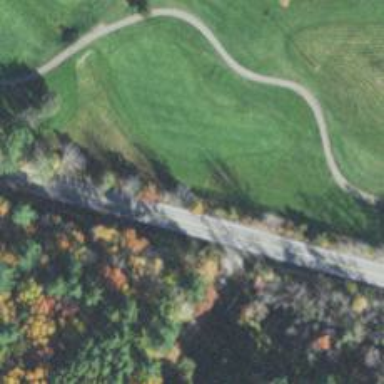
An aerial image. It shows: Culvert tunnel.